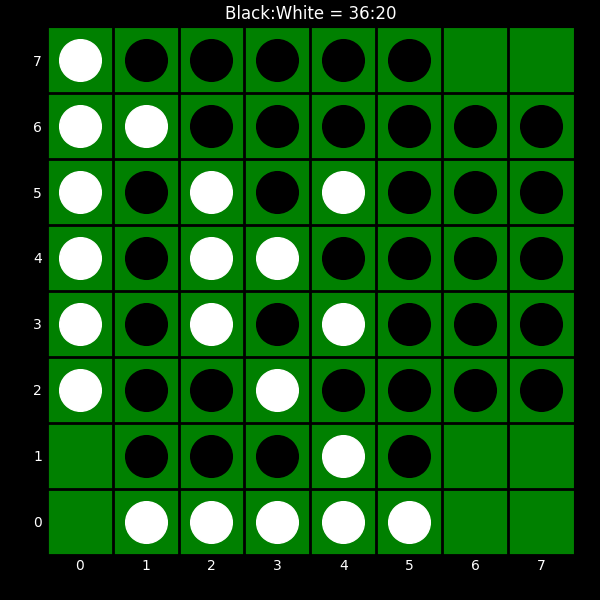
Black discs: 36
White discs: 20